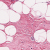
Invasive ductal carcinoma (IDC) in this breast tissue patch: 0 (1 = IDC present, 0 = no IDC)